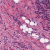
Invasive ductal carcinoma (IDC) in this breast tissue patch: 0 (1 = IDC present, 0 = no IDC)